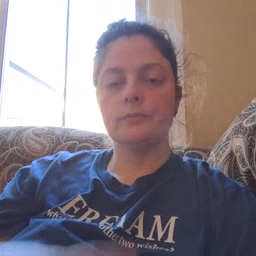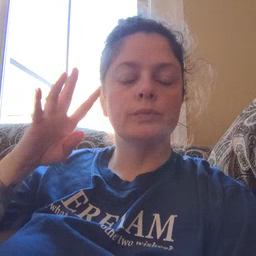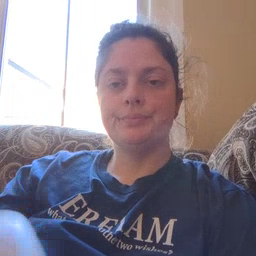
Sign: noisy